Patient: sex F, age 59
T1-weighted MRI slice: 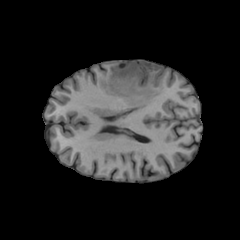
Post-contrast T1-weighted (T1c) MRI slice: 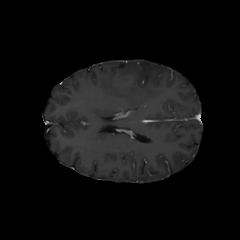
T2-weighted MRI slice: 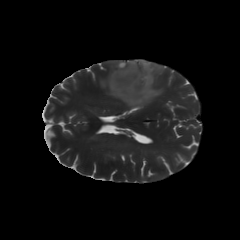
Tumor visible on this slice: yes
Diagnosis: Astrocytoma, IDH-mutant
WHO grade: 3